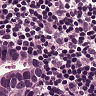
Metastatic tissue present: yes